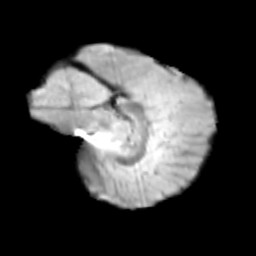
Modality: T2w
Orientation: sagittal
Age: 11
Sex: female
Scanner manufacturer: siemens
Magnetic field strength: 3 T
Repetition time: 3.8 s
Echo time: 0.07 s